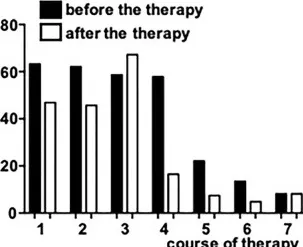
The dynamic changes of serological markers. (A-D) Eosinophil counts and percentages before and after every therapy (each therapy course: 3.18-3.24/4.15-4.20/5.14-5.22/6.14-6.23/8.30-9.6/9.15-9.20/10.1-10.5). The number of Eosinophil decreased after four therapies (June 23th). The count of Eosinophil showed a transient and significant increase on the measurement of July 29th, then kept within low level.
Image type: pathology (immunostaining)